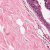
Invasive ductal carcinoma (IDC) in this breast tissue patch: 0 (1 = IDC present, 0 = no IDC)